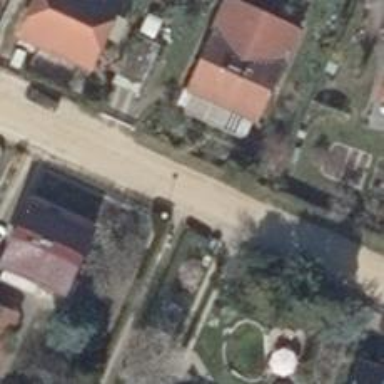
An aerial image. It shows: Residential road.